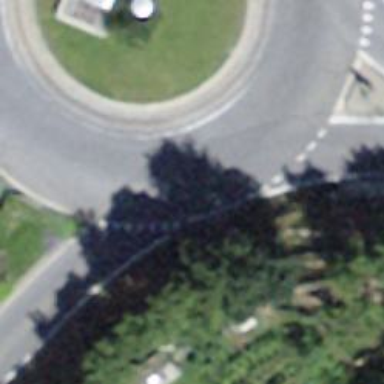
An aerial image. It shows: Asphalt road that is secondary route leading to roundabout.